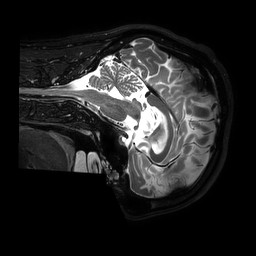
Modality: T2w
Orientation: sagittal
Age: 34
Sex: male
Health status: ill
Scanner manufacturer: philips
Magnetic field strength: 3 T
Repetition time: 3.5 s
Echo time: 0.3 s